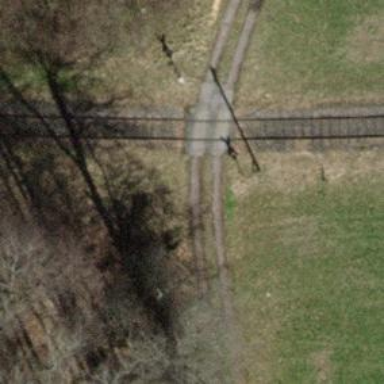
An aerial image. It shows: Level crossing along the railway.